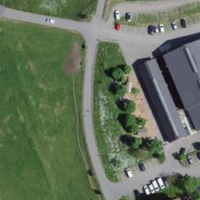
EUNIS habitat code: 55
Species observed at this site:
Plantago media